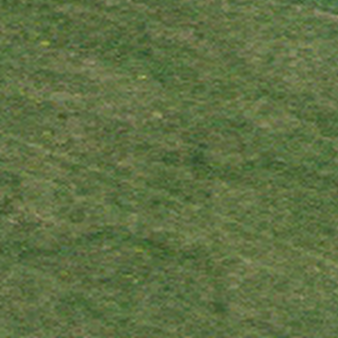
Label: other